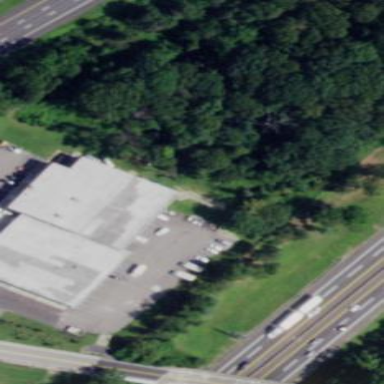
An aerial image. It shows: Warehouse building.